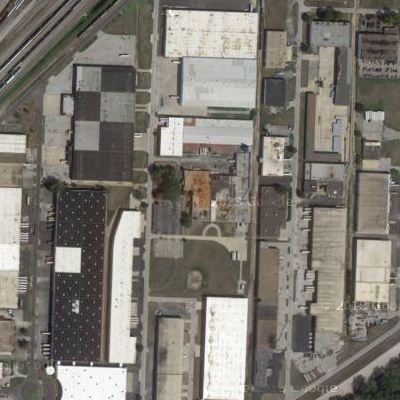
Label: cIndustry